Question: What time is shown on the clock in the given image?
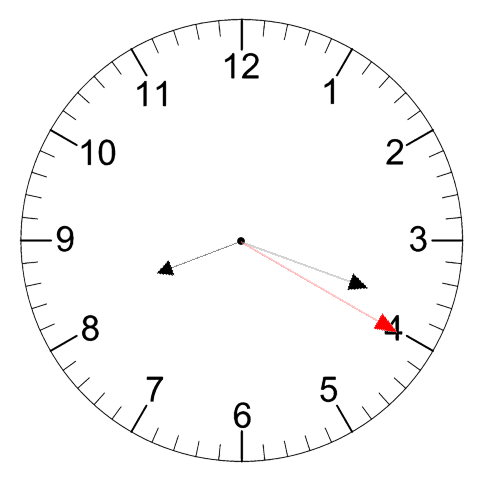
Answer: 08:18:20